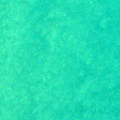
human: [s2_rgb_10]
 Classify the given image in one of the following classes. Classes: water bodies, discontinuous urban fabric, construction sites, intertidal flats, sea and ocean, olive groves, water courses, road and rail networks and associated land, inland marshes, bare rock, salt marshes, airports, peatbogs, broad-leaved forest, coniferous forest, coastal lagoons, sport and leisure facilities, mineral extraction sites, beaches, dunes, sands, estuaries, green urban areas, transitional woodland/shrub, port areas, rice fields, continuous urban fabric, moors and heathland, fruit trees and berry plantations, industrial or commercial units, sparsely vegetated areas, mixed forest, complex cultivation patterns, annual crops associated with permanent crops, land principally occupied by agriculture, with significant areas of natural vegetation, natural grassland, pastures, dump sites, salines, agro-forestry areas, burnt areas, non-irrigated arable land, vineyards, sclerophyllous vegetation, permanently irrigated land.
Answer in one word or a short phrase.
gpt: sea and ocean